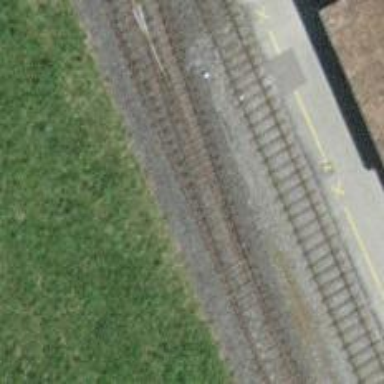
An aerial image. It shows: Rail siding with electrified contact lines for trains.